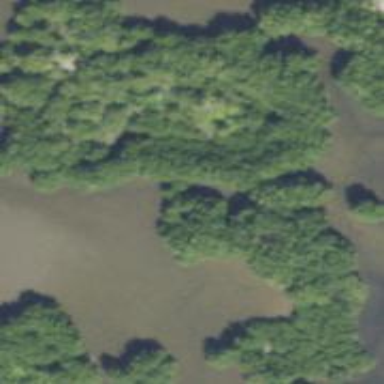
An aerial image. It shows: Wetland area with mangrove vegetation.